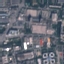
Label: Industrial